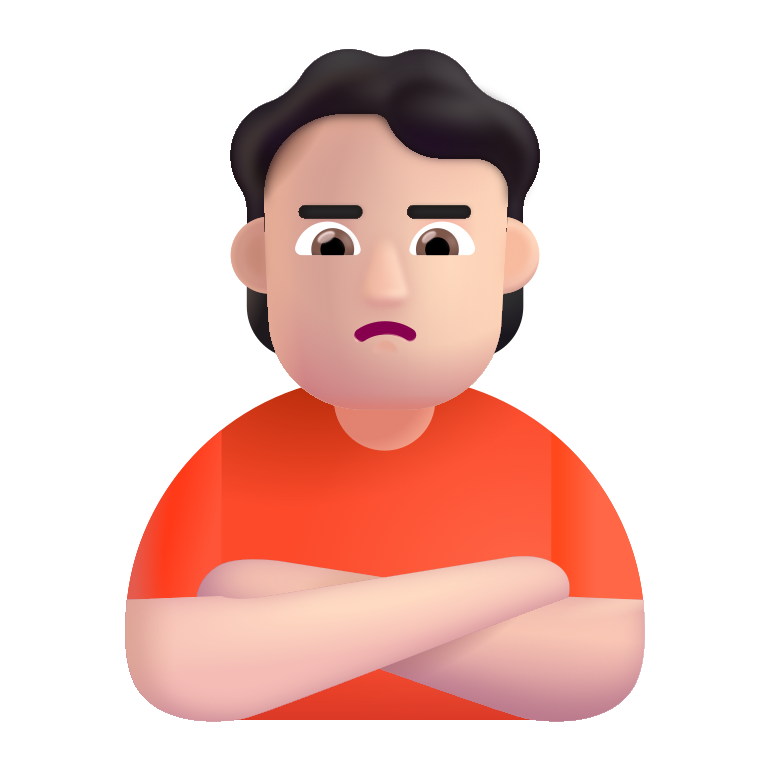
person pouting color light